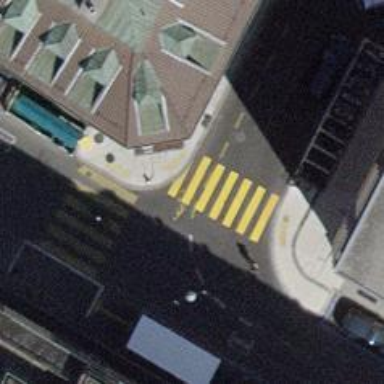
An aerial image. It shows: Unmarked road crossing.